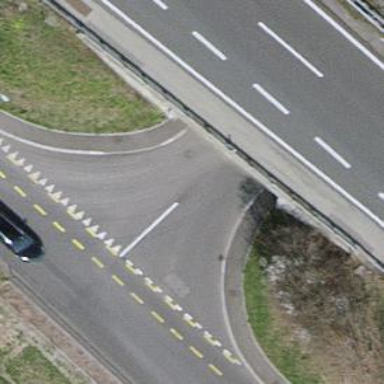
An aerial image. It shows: Road with "give way" sign.